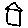
Label: house